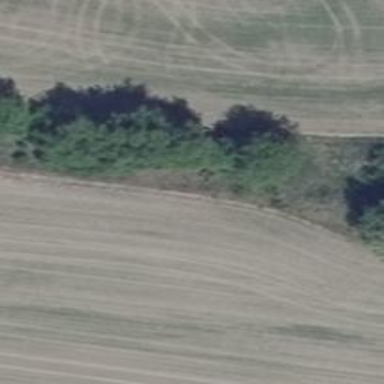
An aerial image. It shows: Hunting stand.